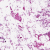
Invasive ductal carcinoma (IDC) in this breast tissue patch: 0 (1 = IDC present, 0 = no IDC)